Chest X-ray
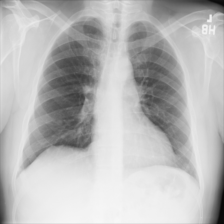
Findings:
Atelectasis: negative
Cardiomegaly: negative
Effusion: negative
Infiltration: negative
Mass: negative
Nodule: positive
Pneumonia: negative
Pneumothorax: negative
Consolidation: negative
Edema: negative
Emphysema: negative
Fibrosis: negative
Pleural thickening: negative
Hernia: negative